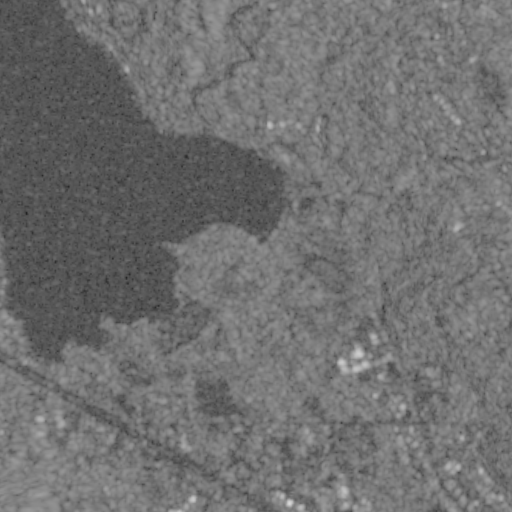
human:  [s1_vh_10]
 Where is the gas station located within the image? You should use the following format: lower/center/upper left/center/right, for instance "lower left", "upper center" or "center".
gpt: The gas station is located in the lower right of the image.
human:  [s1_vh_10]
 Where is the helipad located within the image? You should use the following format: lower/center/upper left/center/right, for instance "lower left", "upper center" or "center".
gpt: The helipad is located in the center left of the image.
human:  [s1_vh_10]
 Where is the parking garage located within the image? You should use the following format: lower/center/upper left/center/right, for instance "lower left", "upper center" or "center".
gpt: The parking garage is located in the lower right of the image.
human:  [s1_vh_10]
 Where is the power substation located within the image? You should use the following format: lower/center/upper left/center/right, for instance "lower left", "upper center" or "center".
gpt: The power substation is located in the lower right of the image.
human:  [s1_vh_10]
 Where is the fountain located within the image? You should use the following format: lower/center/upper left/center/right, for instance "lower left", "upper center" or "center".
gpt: The fountain is located in the lower center of the image.
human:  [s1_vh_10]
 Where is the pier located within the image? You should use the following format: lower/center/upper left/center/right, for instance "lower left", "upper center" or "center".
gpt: The pier is located in the center of the image.
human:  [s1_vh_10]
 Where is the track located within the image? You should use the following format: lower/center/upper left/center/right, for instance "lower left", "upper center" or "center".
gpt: There is no track in the image.

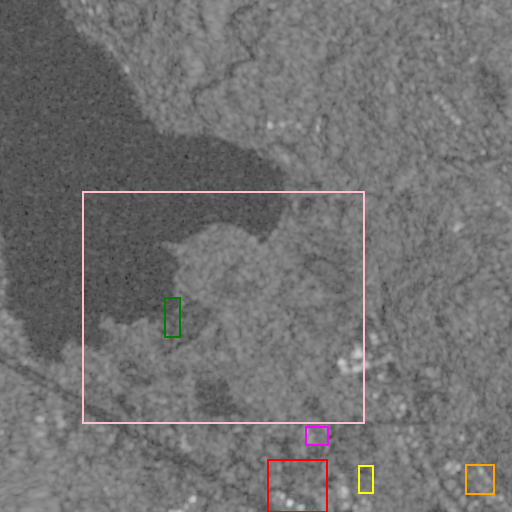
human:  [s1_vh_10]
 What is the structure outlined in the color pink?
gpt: The structure outlined in pink is a park.
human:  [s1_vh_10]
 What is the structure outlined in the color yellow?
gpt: The structure outlined in yellow is a parking garage.
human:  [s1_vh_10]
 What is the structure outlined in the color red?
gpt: The structure outlined in red is a parking lot.
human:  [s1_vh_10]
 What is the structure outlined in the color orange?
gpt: The structure outlined in orange is a building.
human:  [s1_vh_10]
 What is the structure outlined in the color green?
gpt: The structure outlined in green is a road.
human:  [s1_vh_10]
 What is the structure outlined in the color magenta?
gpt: The structure outlined in magenta is a building.
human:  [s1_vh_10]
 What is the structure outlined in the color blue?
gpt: There is no blue outline.